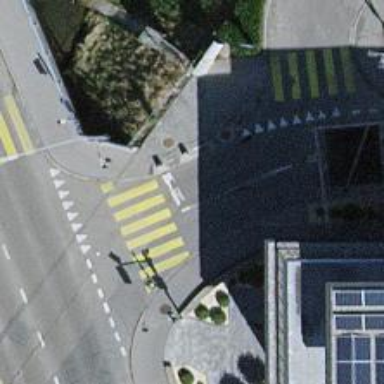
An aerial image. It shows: Marked road crossing.